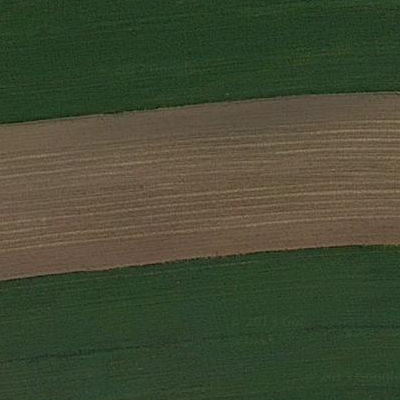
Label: Field